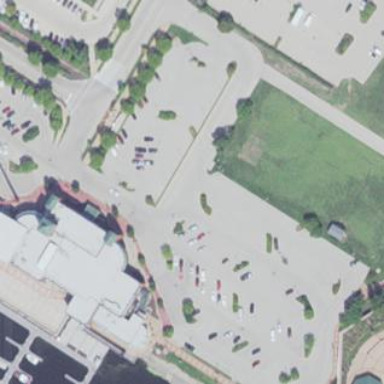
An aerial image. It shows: Museum housed in building.